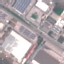
Label: Industrial